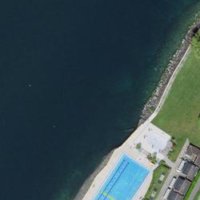
EUNIS habitat code: 14
Species observed at this site:
Aythya fuligula
Podiceps cristatus
Milvus migrans